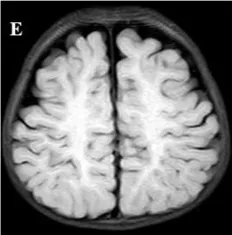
(E) Brain MRI: small bilateral frontotemporal lobes, wide extracerebral space, and less white matter.
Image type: radiology (mri)